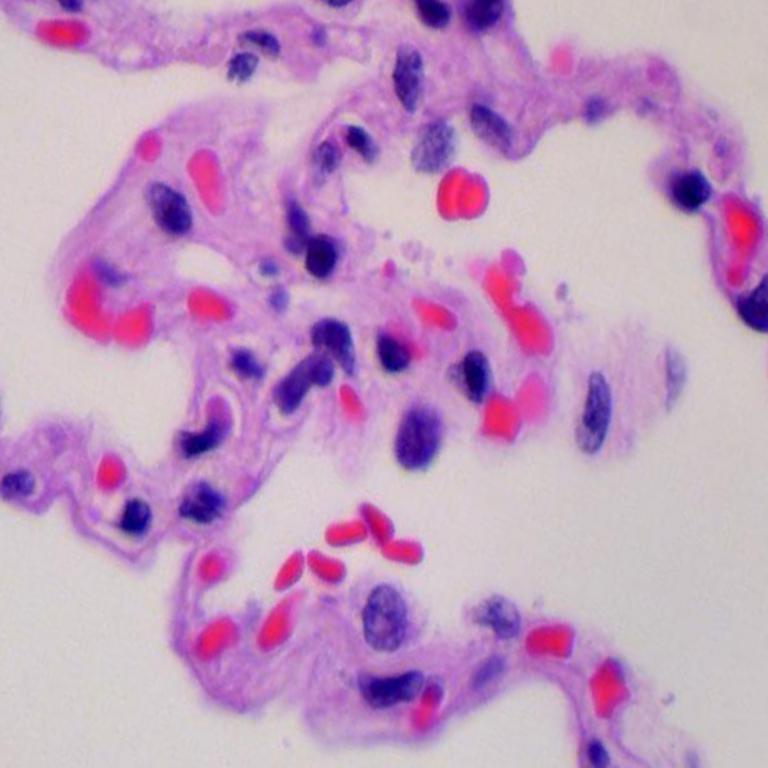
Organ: lung
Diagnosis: benign